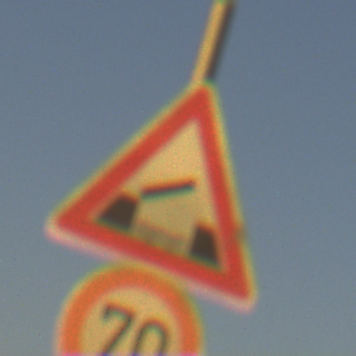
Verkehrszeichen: BeweglicheBruecke
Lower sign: Geschwindigkeit70
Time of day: SunriseSunset
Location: Outdoor (RoadRail)
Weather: PartlyCloudy
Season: NotSpecified
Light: Natural